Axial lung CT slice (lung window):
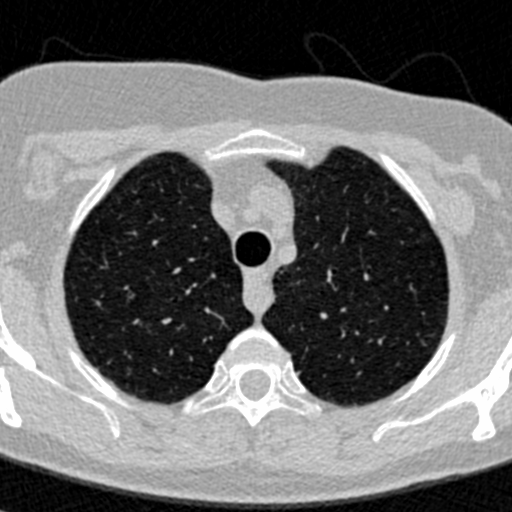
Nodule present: no